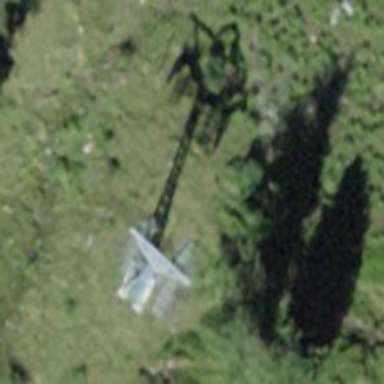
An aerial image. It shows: Pylon for aerialway.